九年级 · 组合几何学
如图, 已知 $\odot 0$ 是 $\triangle A B C$ 的内切圆, 且 $\angle A B C=50^{\circ}, \angle A C B=80^{\circ}$, 则 $\angle B O C=$ \$ \qquad \$度.

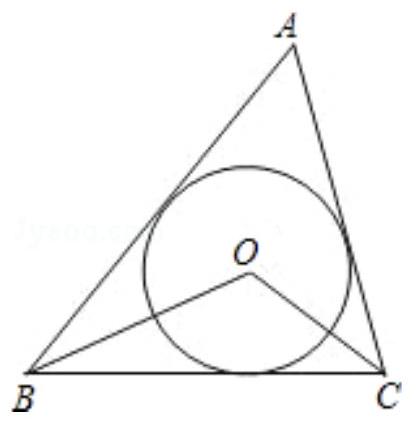
答案: 【分析】由三角形内切定义可知: $O B 、 O C$ 是 $\angle A B C 、 \angle A C B$ 的角平分线; 再利用角平分线的定义可知 $\angle$ $O \mathrm{BC}+\angle \mathrm{OCB}=\frac{1}{2}(\angle \mathrm{ABC}+\angle \mathrm{ACB})$, 代入数值即可求 $\angle \mathrm{BOC}=115^{\circ}$.

解: $\because 0 B 、 0 C$ 是 $\angle A B C 、 \angle A C B$ 的角平分线,

$\therefore \angle \mathrm{OBC}+\angle \mathrm{OCB}=\frac{1}{2}(\angle \mathrm{ABC}+\angle \mathrm{ACB})=\frac{1}{2}\left(50^{\circ}+80^{\circ}\right)=65^{\circ}$,

$\therefore \angle \mathrm{BOC}=180^{\circ}-65^{\circ}=115^{\circ}$.